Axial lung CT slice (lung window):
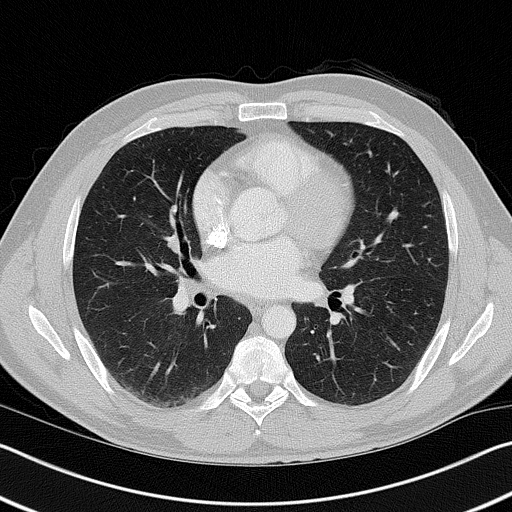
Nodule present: no